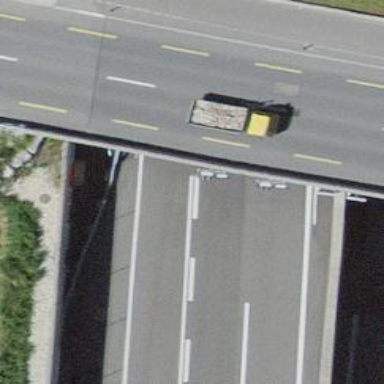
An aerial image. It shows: Motorway junction.